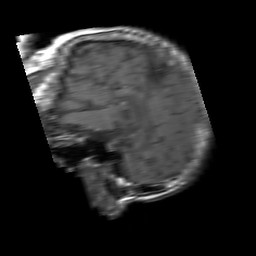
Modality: T1w
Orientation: sagittal
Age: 76
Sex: female
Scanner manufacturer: philips
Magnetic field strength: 3 T
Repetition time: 0.5331 s
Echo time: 0.01 s